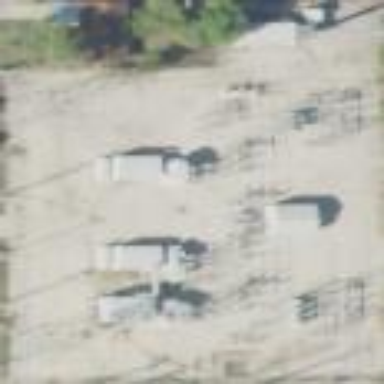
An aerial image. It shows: Distribution level power substation surrounded by fence.